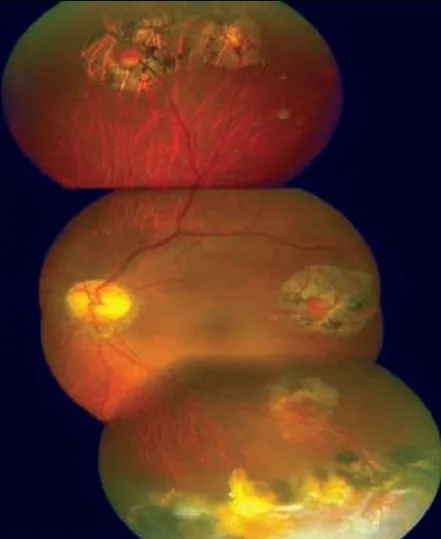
Completely regressed and scarred hemangioblastoma after six months.
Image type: ophthalmic_imaging (fundus_photograph)